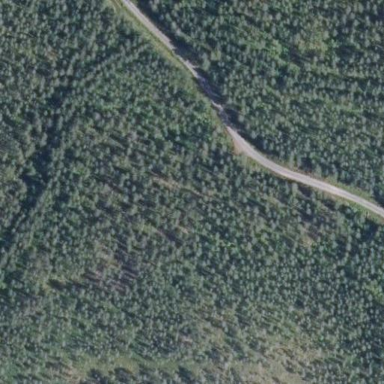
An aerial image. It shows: Woodland with needle-leaved trees.